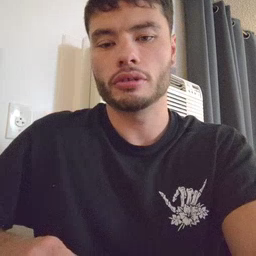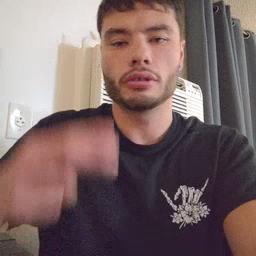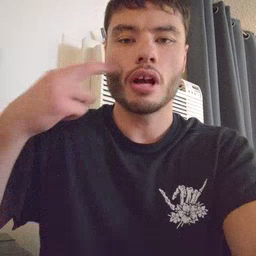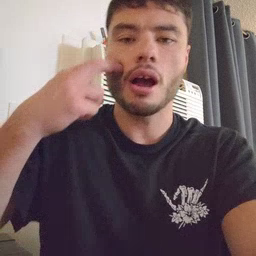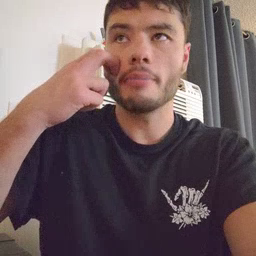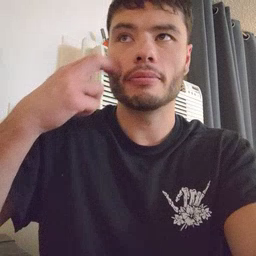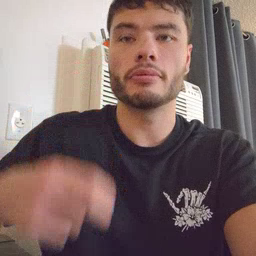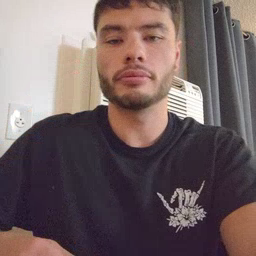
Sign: gum